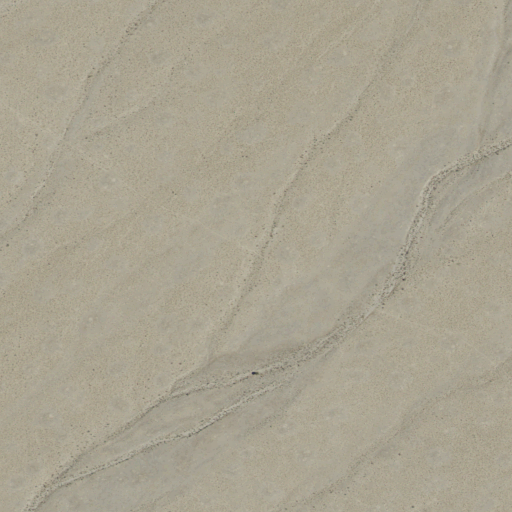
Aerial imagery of valley in Utah named Little Valley containing only shrub